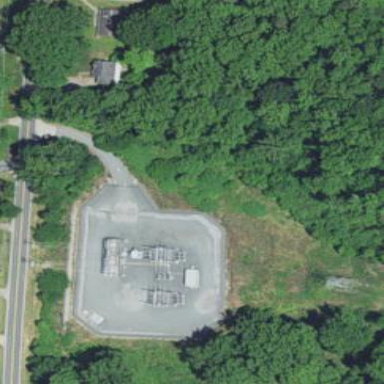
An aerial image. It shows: Distribution power substation secured by fence.